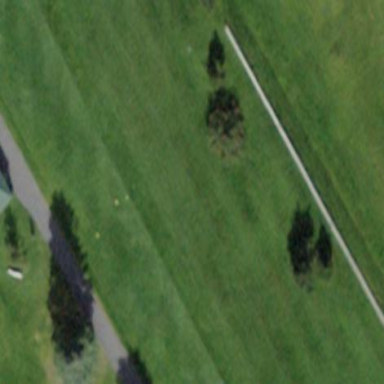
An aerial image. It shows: Golf tee.